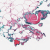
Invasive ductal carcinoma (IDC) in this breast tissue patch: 0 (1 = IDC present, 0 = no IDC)